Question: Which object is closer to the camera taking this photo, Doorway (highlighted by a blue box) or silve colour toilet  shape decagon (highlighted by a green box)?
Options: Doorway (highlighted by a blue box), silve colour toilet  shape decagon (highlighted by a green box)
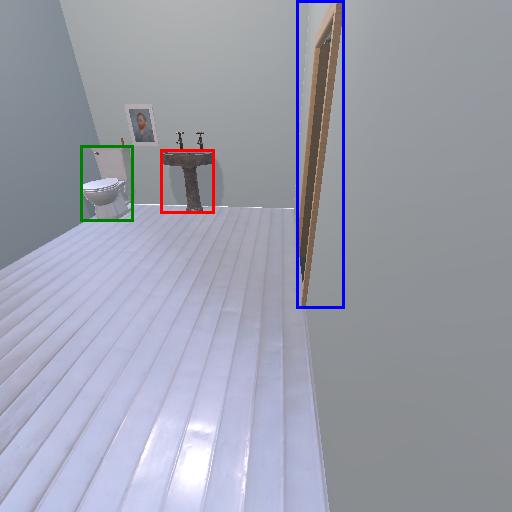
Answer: Doorway (highlighted by a blue box)